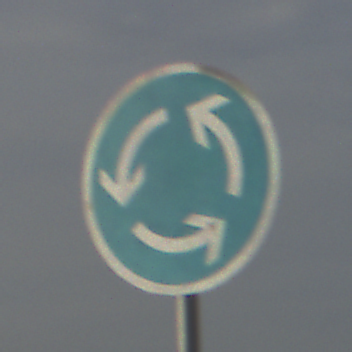
Verkehrszeichen: Kreisverkehr
Umgebung: Outdoor, Suburban
Tageszeit: MorningAfternoon
Wetter: PartlyCloudy
Licht: Natural
Jahreszeit: NotSpecified
Kontrast: HighContrast